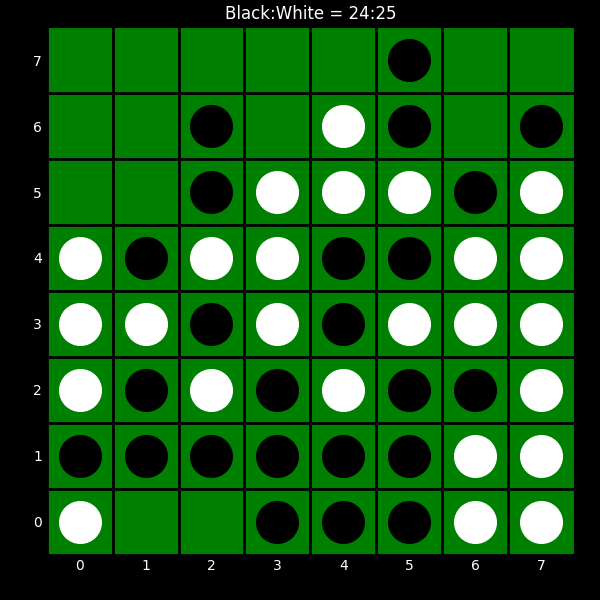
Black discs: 24
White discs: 25